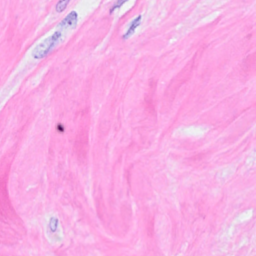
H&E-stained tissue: Breast